Aerial crown-view tile of a tropical tree (Barro Colorado Island, Panama), acquired 20240611:
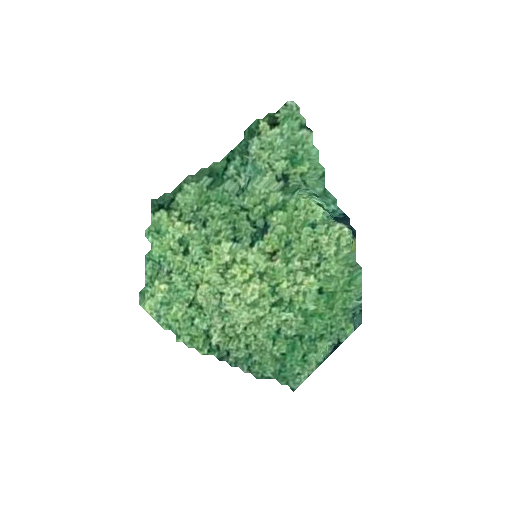
Species: Prioria copaifera
GBIF accepted scientific name: Prioria copaifera
Crown area: 65.104 m²